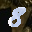
Label: 8